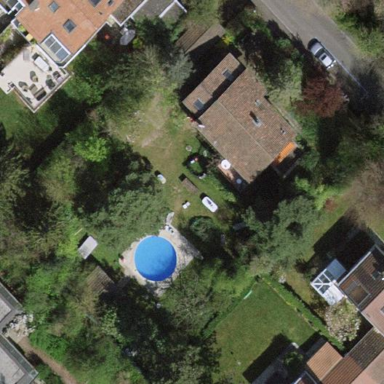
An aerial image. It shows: Garden surrounded by fence.